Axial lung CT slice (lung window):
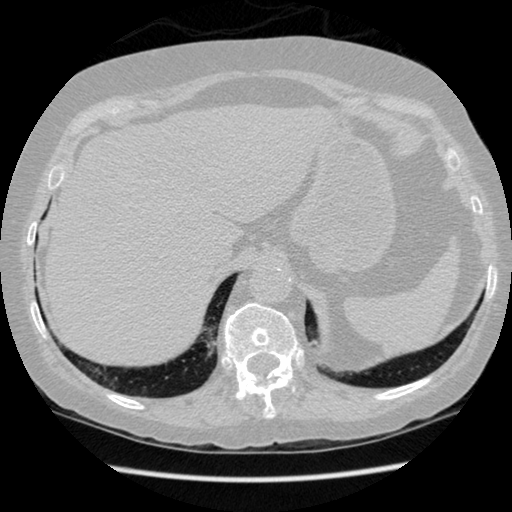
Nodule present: no